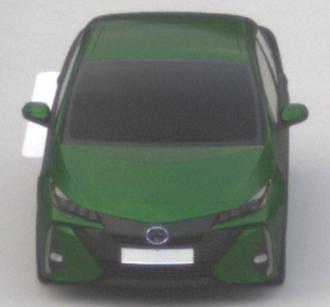
Make: Toyota
Model: Prius 1.8 Plug-In Hybrid
Detailed model: Prius (XW5) Plug-In
Model produced from: 2019/07
Model produced until: 2020/07
Doors: 5
Color: green
Road condition: dry road
Daytime: sunrise or sunset
Contrast: low contrast